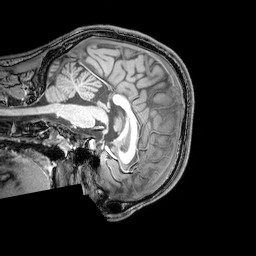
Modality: T1w
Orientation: sagittal
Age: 25
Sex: male
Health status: healthy
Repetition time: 0.081 s
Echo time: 0.037 s